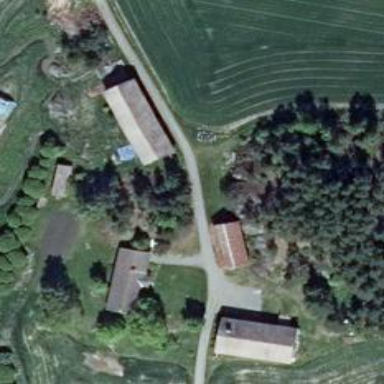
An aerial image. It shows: Farmyard in rural farm setting.